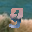
Label: 9